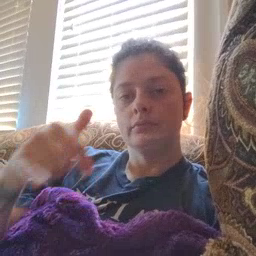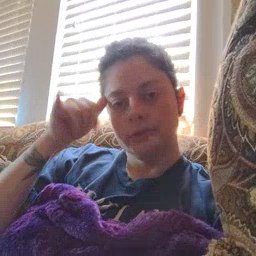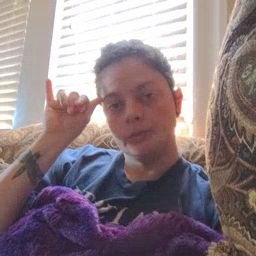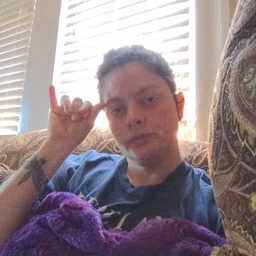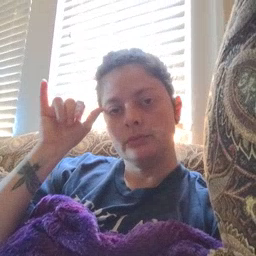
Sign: cow